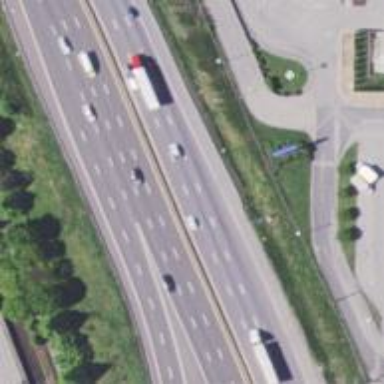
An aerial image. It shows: Motorway with embankment.